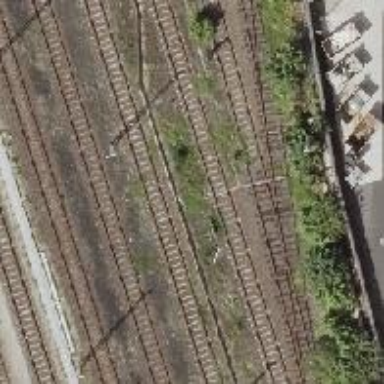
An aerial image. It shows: Railway switch.